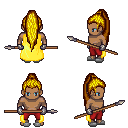
a pixel art fantasy rpg character, male body template, human, dark skin, yellow cape, red pants, blonde extra-long topknot hairstyle, metal gloves, white slippers, spear, four views (front, back, left, right), 2x2 character sprite sheet, small pixel art, hard edges, no anti-aliasing